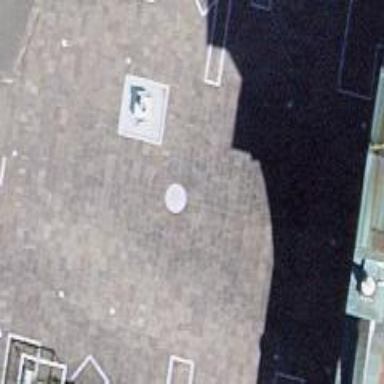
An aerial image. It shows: Fountain.